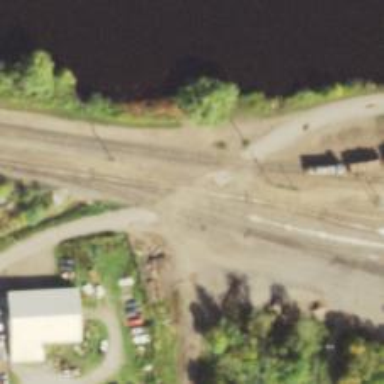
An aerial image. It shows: Level crossing along the railway.